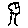
Label: tree